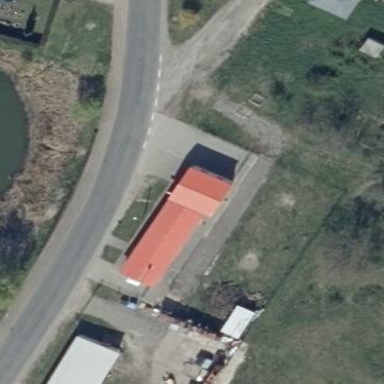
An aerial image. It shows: Fire station building.